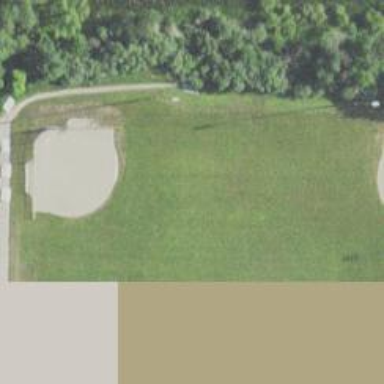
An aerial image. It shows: Baseball pitch for leisure land.